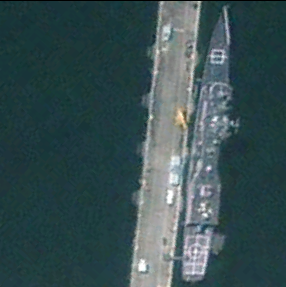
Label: cruiser